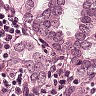
Metastatic tissue present: yes